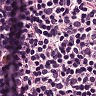
Metastatic tissue present: no